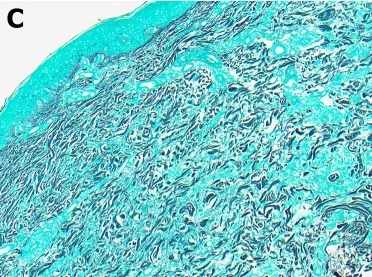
PAS, GMS, and AFB are negative for fungal, bacterial, and tuberculosis (B, C, D; 20x). . IHC = immunohistochemistry; PAH = periodic acid-Schiff; GMS = Grocott methenamine silver; ABF = acid-fast bacilli.
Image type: pathology (alcian_blue)